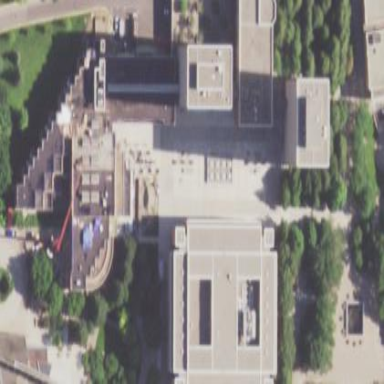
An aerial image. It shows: View of university building.